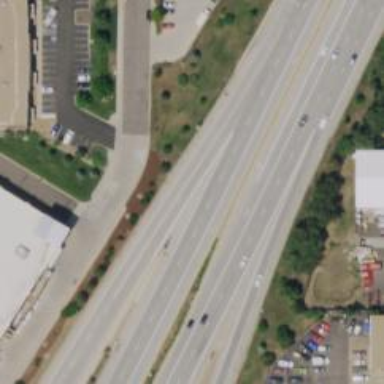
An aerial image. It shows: Trunk link highway.